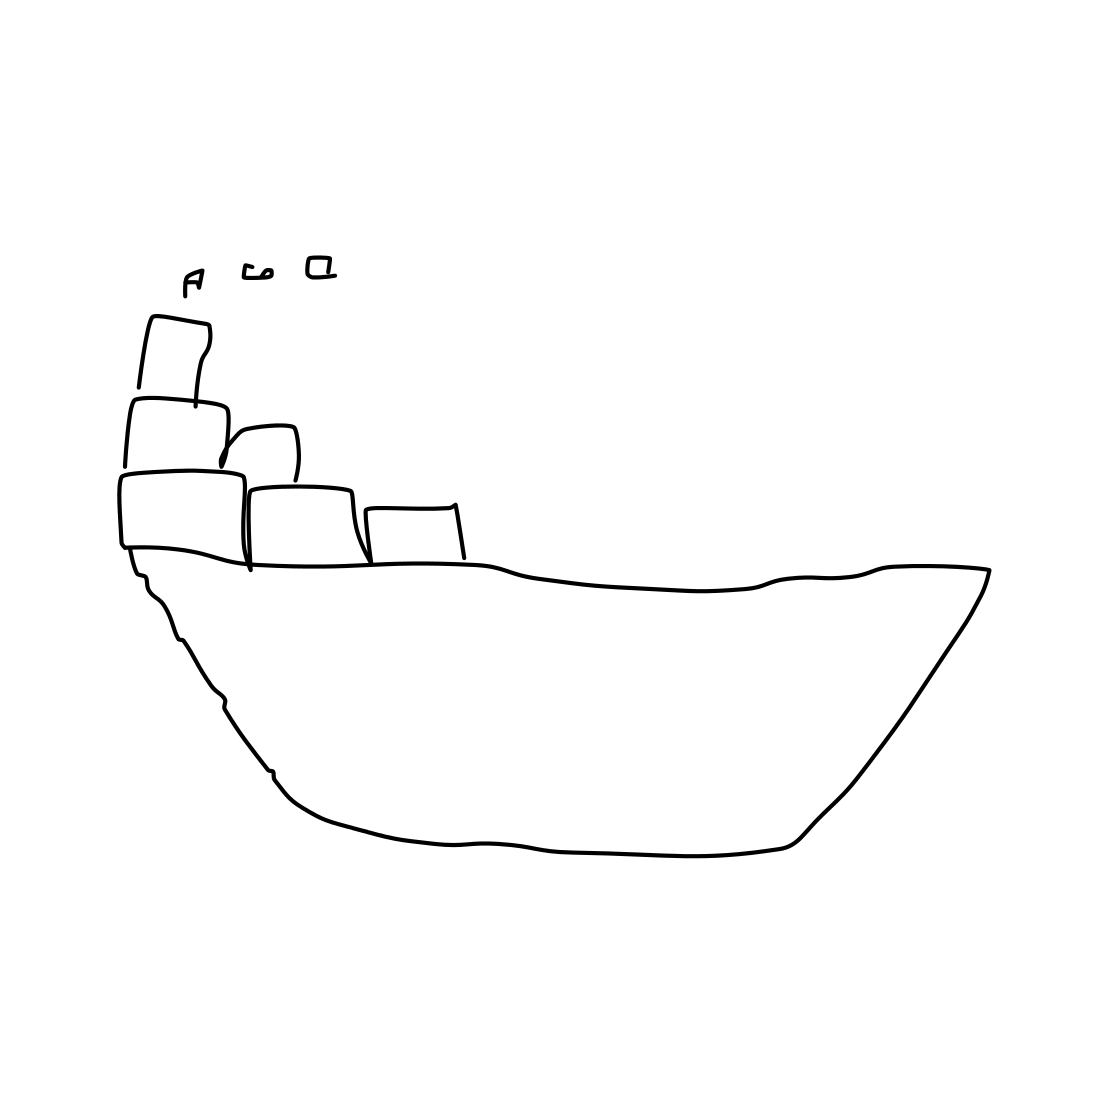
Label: ship